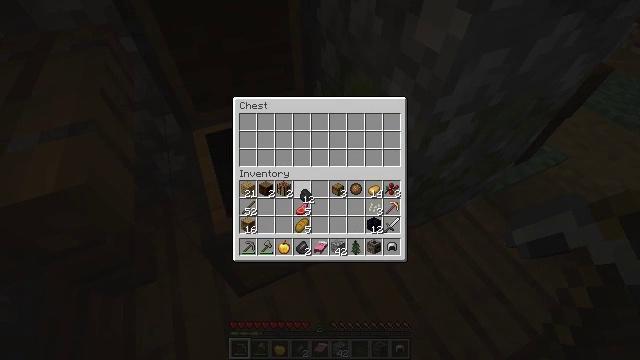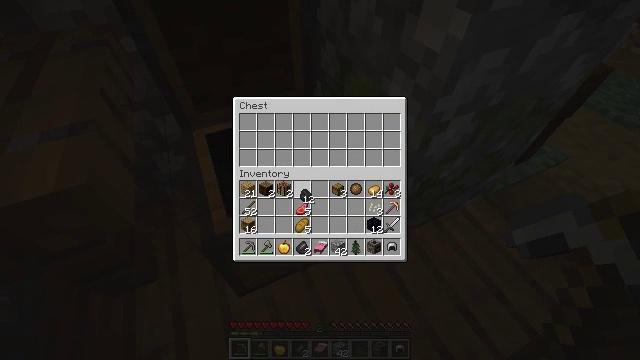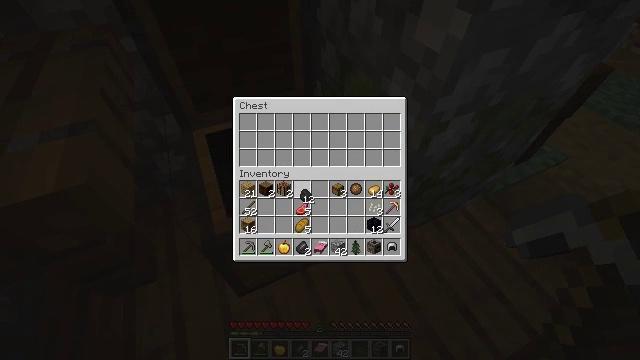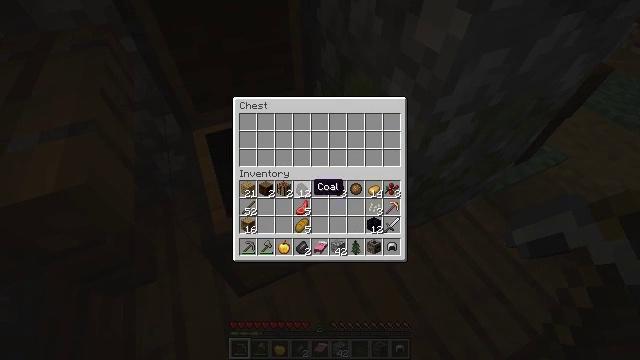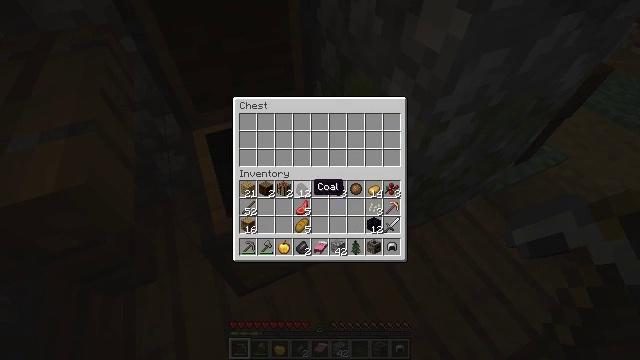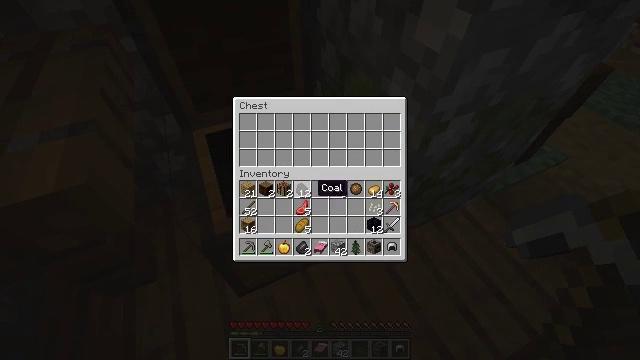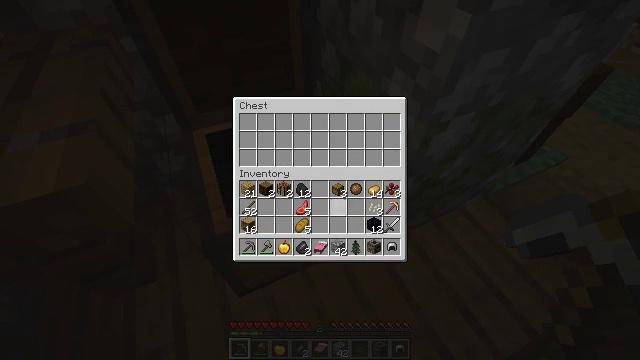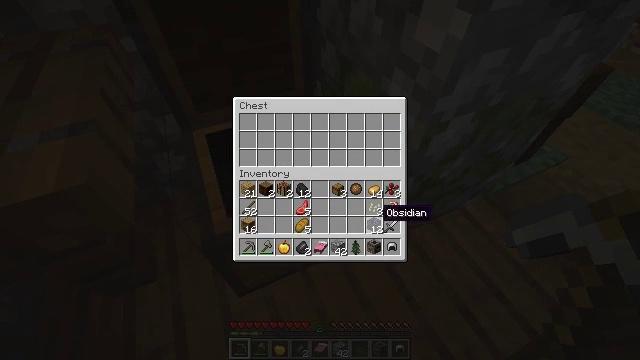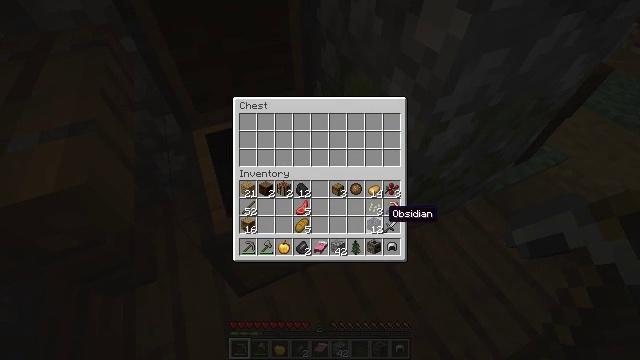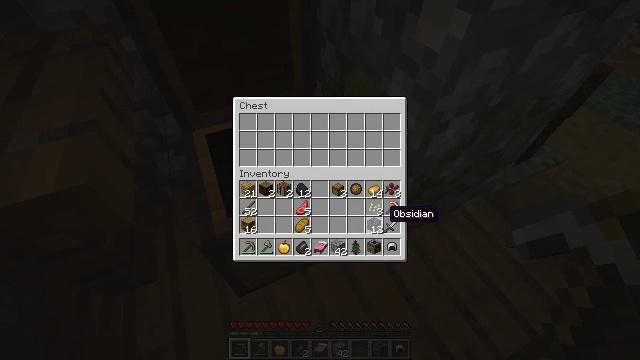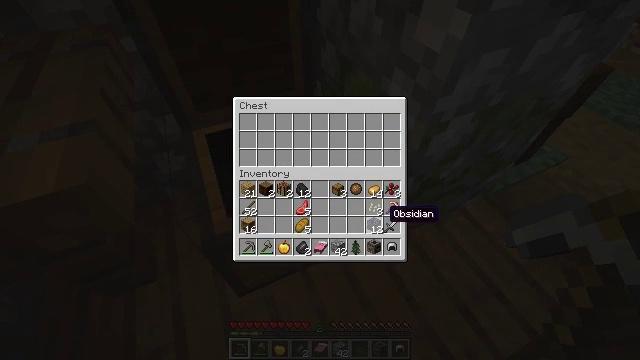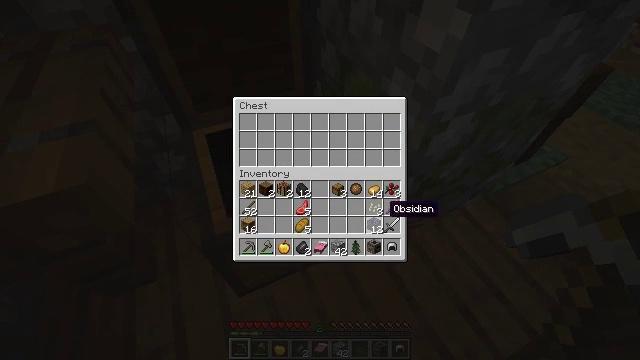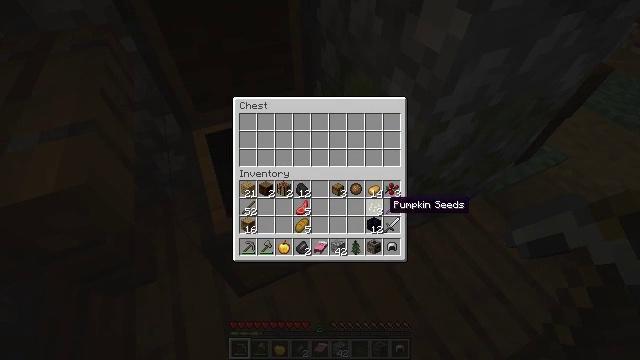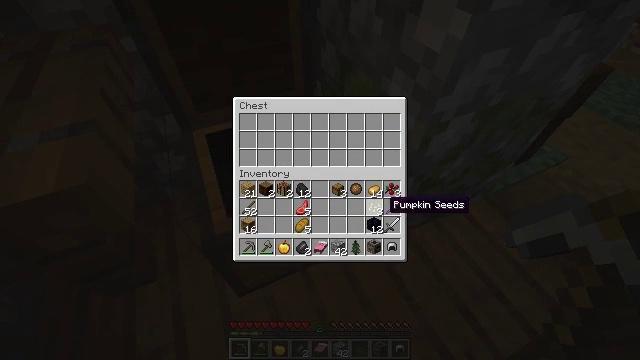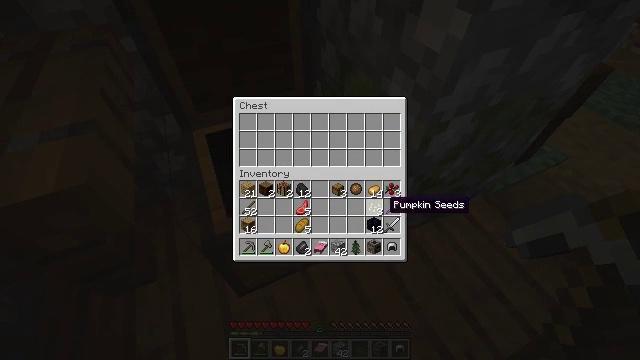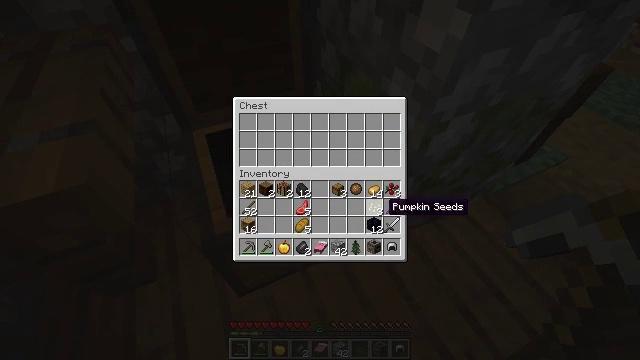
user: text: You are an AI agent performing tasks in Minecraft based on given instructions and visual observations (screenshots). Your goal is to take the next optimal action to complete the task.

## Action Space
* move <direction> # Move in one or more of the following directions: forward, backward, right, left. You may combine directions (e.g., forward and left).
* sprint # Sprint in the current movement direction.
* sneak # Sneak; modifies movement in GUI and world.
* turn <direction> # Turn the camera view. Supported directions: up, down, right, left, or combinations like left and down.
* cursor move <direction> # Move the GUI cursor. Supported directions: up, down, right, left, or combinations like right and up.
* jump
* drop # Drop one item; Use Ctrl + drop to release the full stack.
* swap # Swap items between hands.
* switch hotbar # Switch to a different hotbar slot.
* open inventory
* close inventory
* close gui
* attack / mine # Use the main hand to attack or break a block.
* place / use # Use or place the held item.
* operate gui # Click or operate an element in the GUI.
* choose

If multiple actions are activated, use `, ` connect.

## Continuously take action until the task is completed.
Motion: motion action
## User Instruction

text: Mine a chest to move it.
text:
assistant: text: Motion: operate gui
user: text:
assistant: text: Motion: operate gui
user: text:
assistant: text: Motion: no_op
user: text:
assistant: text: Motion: no_op
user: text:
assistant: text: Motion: no_op
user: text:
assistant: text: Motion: cursor move right and down
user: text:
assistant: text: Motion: cursor move right and down
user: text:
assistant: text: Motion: no_op
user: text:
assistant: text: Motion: no_op
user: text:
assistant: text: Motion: no_op
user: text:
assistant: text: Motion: no_op
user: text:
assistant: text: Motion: no_op
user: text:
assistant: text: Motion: no_op
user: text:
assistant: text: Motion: no_op
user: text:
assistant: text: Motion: no_op
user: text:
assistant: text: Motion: no_op
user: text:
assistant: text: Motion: cursor move down
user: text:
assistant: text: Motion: cursor move down
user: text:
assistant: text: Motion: no_op
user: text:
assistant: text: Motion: no_op
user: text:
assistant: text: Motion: no_op
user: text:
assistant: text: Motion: no_op
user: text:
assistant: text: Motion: no_op
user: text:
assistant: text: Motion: no_op
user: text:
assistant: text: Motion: no_op
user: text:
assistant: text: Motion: no_op
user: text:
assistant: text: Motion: cursor move right
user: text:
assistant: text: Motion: close gui
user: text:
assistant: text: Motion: no_op
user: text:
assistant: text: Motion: open inventory